Question: I'm usinging v1.7.1 of nvd3. I have a page in which I render rows of charts with the same configuration but different data. I'm using interactive tooltip option on the multi line chart. The tooltip is rendering correctly, but as you scroll down the page, when you rollover the line, the tooltip is being rendered in the same position at the top of the page. It appears that the first few rows render the tooltip in the appropriate position but as you scroll down the tooltip goes out of view. I've tried manipulating the position with the tooltipContent (which seems to be the api available), but this doesn't work. Something like below:
'''
var chartOffset = $(id + ' svg').offset(),
x = chartOffset.left,
y = chartOffset.top;
//chart.tooltip.position({"top":top,"left":left});
//chart.interactiveLayer.tooltip.fixedTop(null);
chart.tooltipContent(function (key, x, y, e) {
if (e.value >= 0) {
return '<h3>' + key + '</h3>' +
'<p>' + y + ' at ' + x + '</p>';
} else {
return '';
}
});
'''
I've also tried styling .nvtooltip margin, but didn't see a fix.
The picture below shows how the tool tip has become very disconnected from the line that you're mousing
Any hints at fixing this?
Here are full nvd3 chart options:
'''
var chart = nv.models.lineChart()
.height(height)
.width(width)
.forceY([0, 1])
.x(function (d) {
return new Date(d[0]);
})
.y(function (d) {
return d[1];
})
.color(chartcolors)
.useInteractiveGuideline(true)
.tooltips(true);
chart.xAxis
.axisLabel("")
.tickFormat(function (d) {
return d3.time.format('%x')(new Date(d))
});
chart.yAxis
.axisLabel(yaxisLabel)
.tickFormat(d3.format(',.1%'));
chart.showLegend(true);
var chartOffset = $(id + ' svg').offset(),
x = chartOffset.left,
y = chartOffset.top;
chart.tooltipContent(function (key, x, y, e) {
if (e.value >= 0) {
return '<h3>' + key + '</h3>' +
'<p>' + y + ' at ' + x + '</p>';
} else {
return '';
}
});
'''
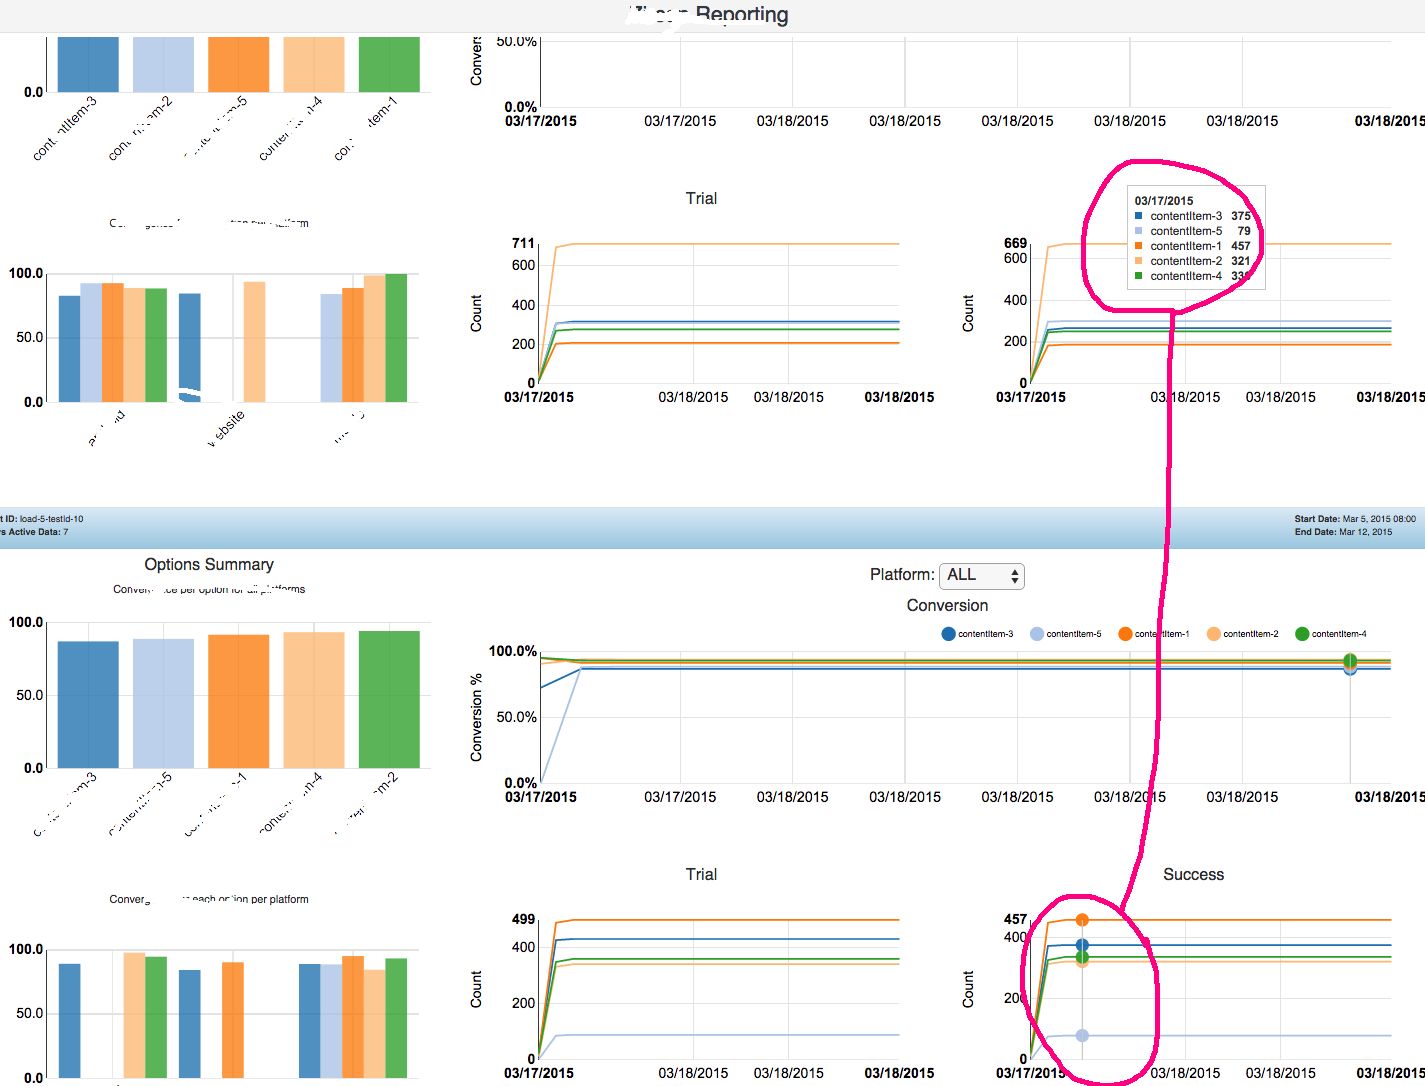
Answer: I had a similar problem.
The current implementation of the nvd3's native showTooltip method looks as follows:
'''
var showTooltip = function(e, offsetElement) {
var left = e.pos[0] + ( offsetElement.offsetLeft || 0),
top = e.pos[1] + ( offsetElement.offsetTop || 0),
x = xAxis.tickFormat()(multibar.x()(e.point, e.pointIndex)),
y = yAxis.tickFormat()(multibar.y()(e.point, e.pointIndex)),
content = tooltip(e.series.key, x, y, e, chart);
nv.tooltip.show([left, top], content, e.value < 0 ? 'e' : 'w', null, offsetElement);
};
'''
The implementation mis-align tooltips in different ways.
So I've modified the behavior which fixed the problem for me. You can check out my fork <URL>